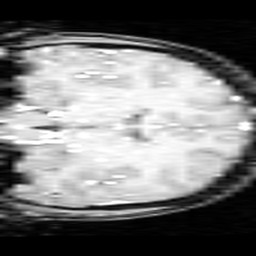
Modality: inplaneT1
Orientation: coronal
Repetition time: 0.2 s
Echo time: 0.0036 s